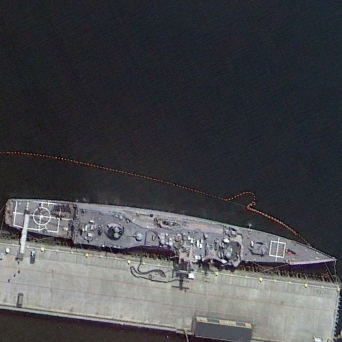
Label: cruiser